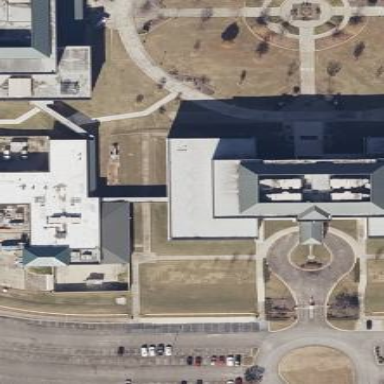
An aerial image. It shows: Government building.